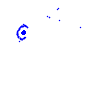
Particle: electron